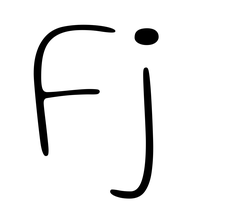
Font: Gluten_Thin